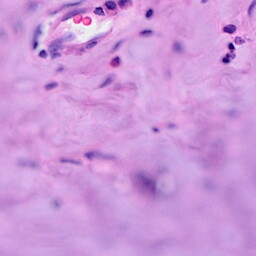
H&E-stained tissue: Breast